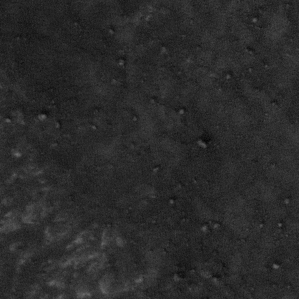
Label: frost